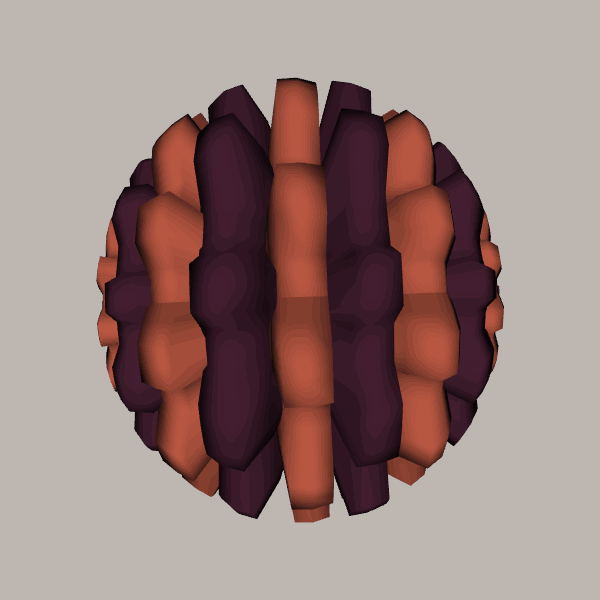
Background: light